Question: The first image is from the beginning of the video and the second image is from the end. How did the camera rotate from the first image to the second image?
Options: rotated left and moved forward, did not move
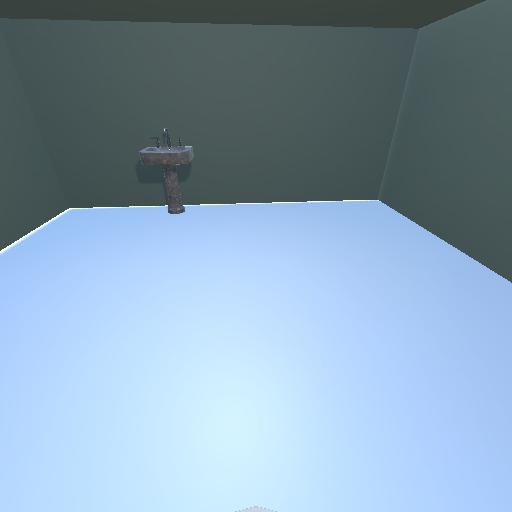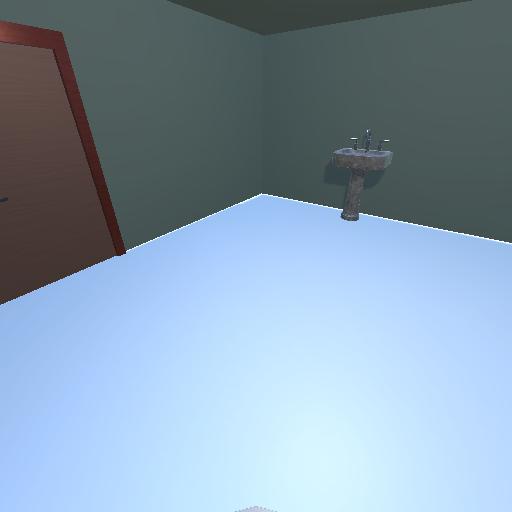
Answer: rotated left and moved forward